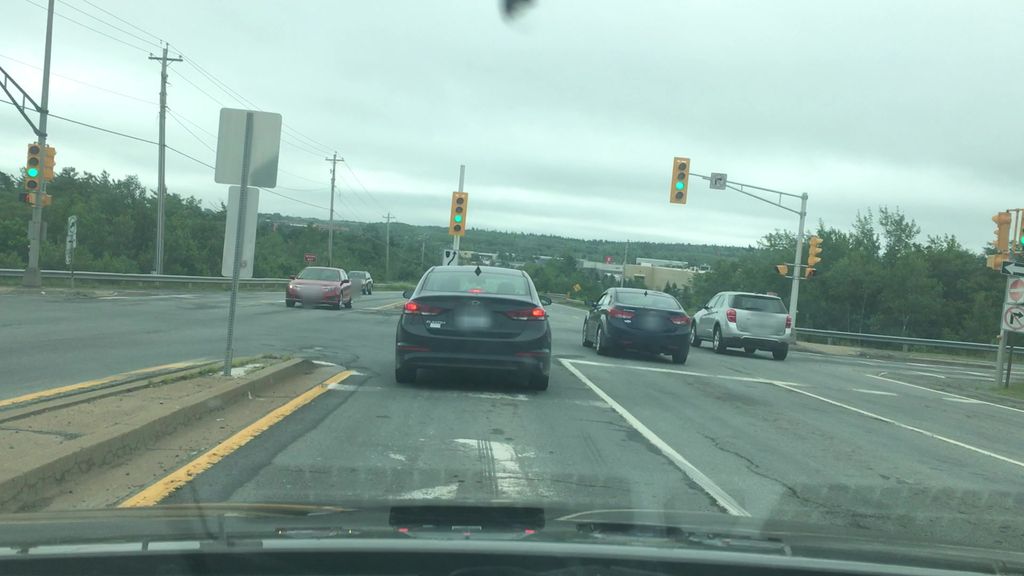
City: halifax